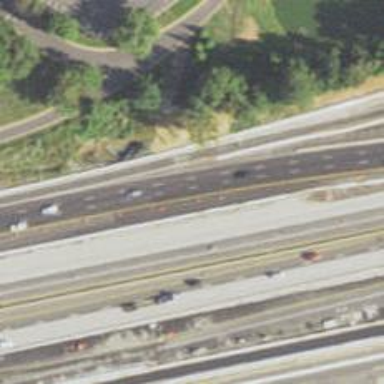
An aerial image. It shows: View of motorway.